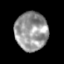
Tissue: skin
Cell type: Epithelial cells
Senescence score: 0.2192
Nuclear area (px): 1242
Mean DAPI intensity: 150.063